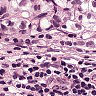
Metastatic tissue present: yes